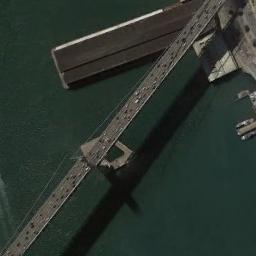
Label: bridge